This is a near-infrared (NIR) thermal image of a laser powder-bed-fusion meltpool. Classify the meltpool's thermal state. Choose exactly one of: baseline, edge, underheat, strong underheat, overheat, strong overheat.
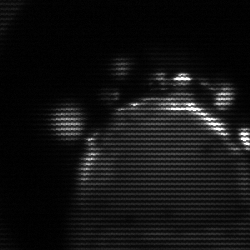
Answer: edge